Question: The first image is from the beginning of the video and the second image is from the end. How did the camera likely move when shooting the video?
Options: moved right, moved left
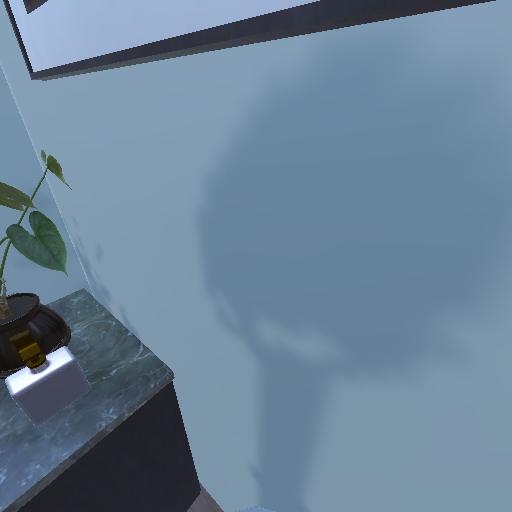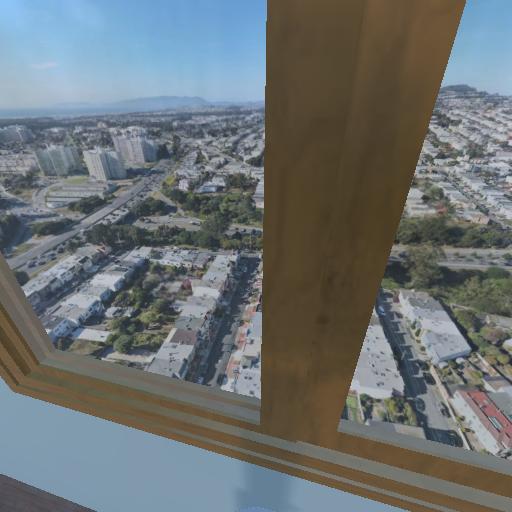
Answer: moved right